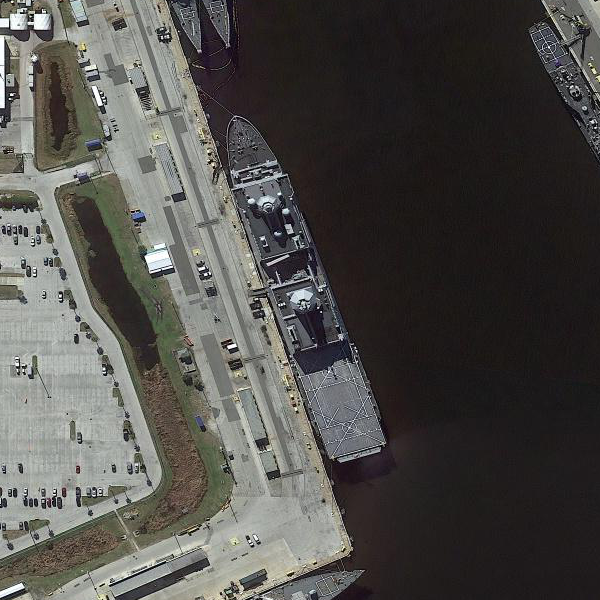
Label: combat